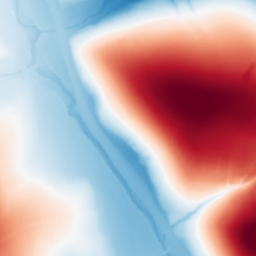
Category: trend_removal
Decomposition family: polynomial_high
Decomposition parameters: degree: 4
Upsampling method: quintic
Upsampling parameters: scale: 4
Upsampling scale: 4